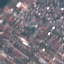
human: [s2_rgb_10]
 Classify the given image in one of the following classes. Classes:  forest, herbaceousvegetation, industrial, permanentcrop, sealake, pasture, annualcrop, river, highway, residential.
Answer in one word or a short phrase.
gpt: Residential